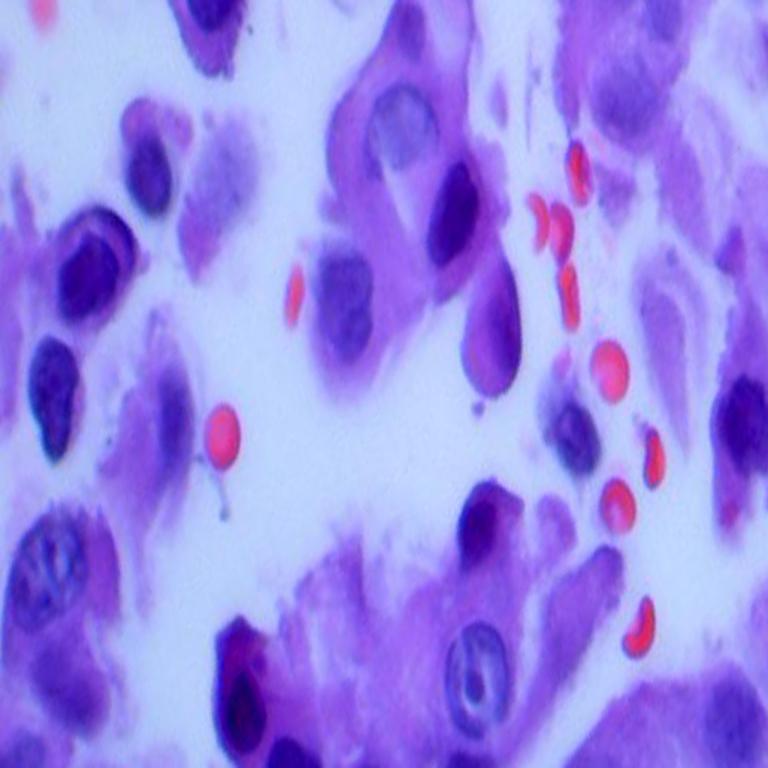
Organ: lung
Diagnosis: adenocarcinomas